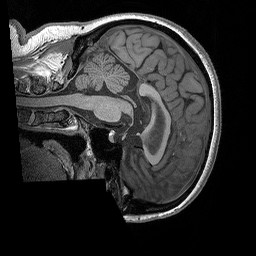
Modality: T1w
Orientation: sagittal
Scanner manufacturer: siemens
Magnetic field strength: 3 T
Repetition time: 2.3 s
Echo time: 0.00298 s